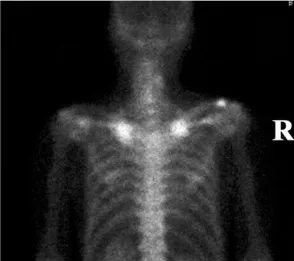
Light micrograph of a sural nerve biopsy and a bone scintigram. (C) A bone scintigram showing an abnormal accumulation of 99mTc in both of the sternocostoclavicular joints and the right clavicular region.
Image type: radiology (scintigraphy)